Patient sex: F
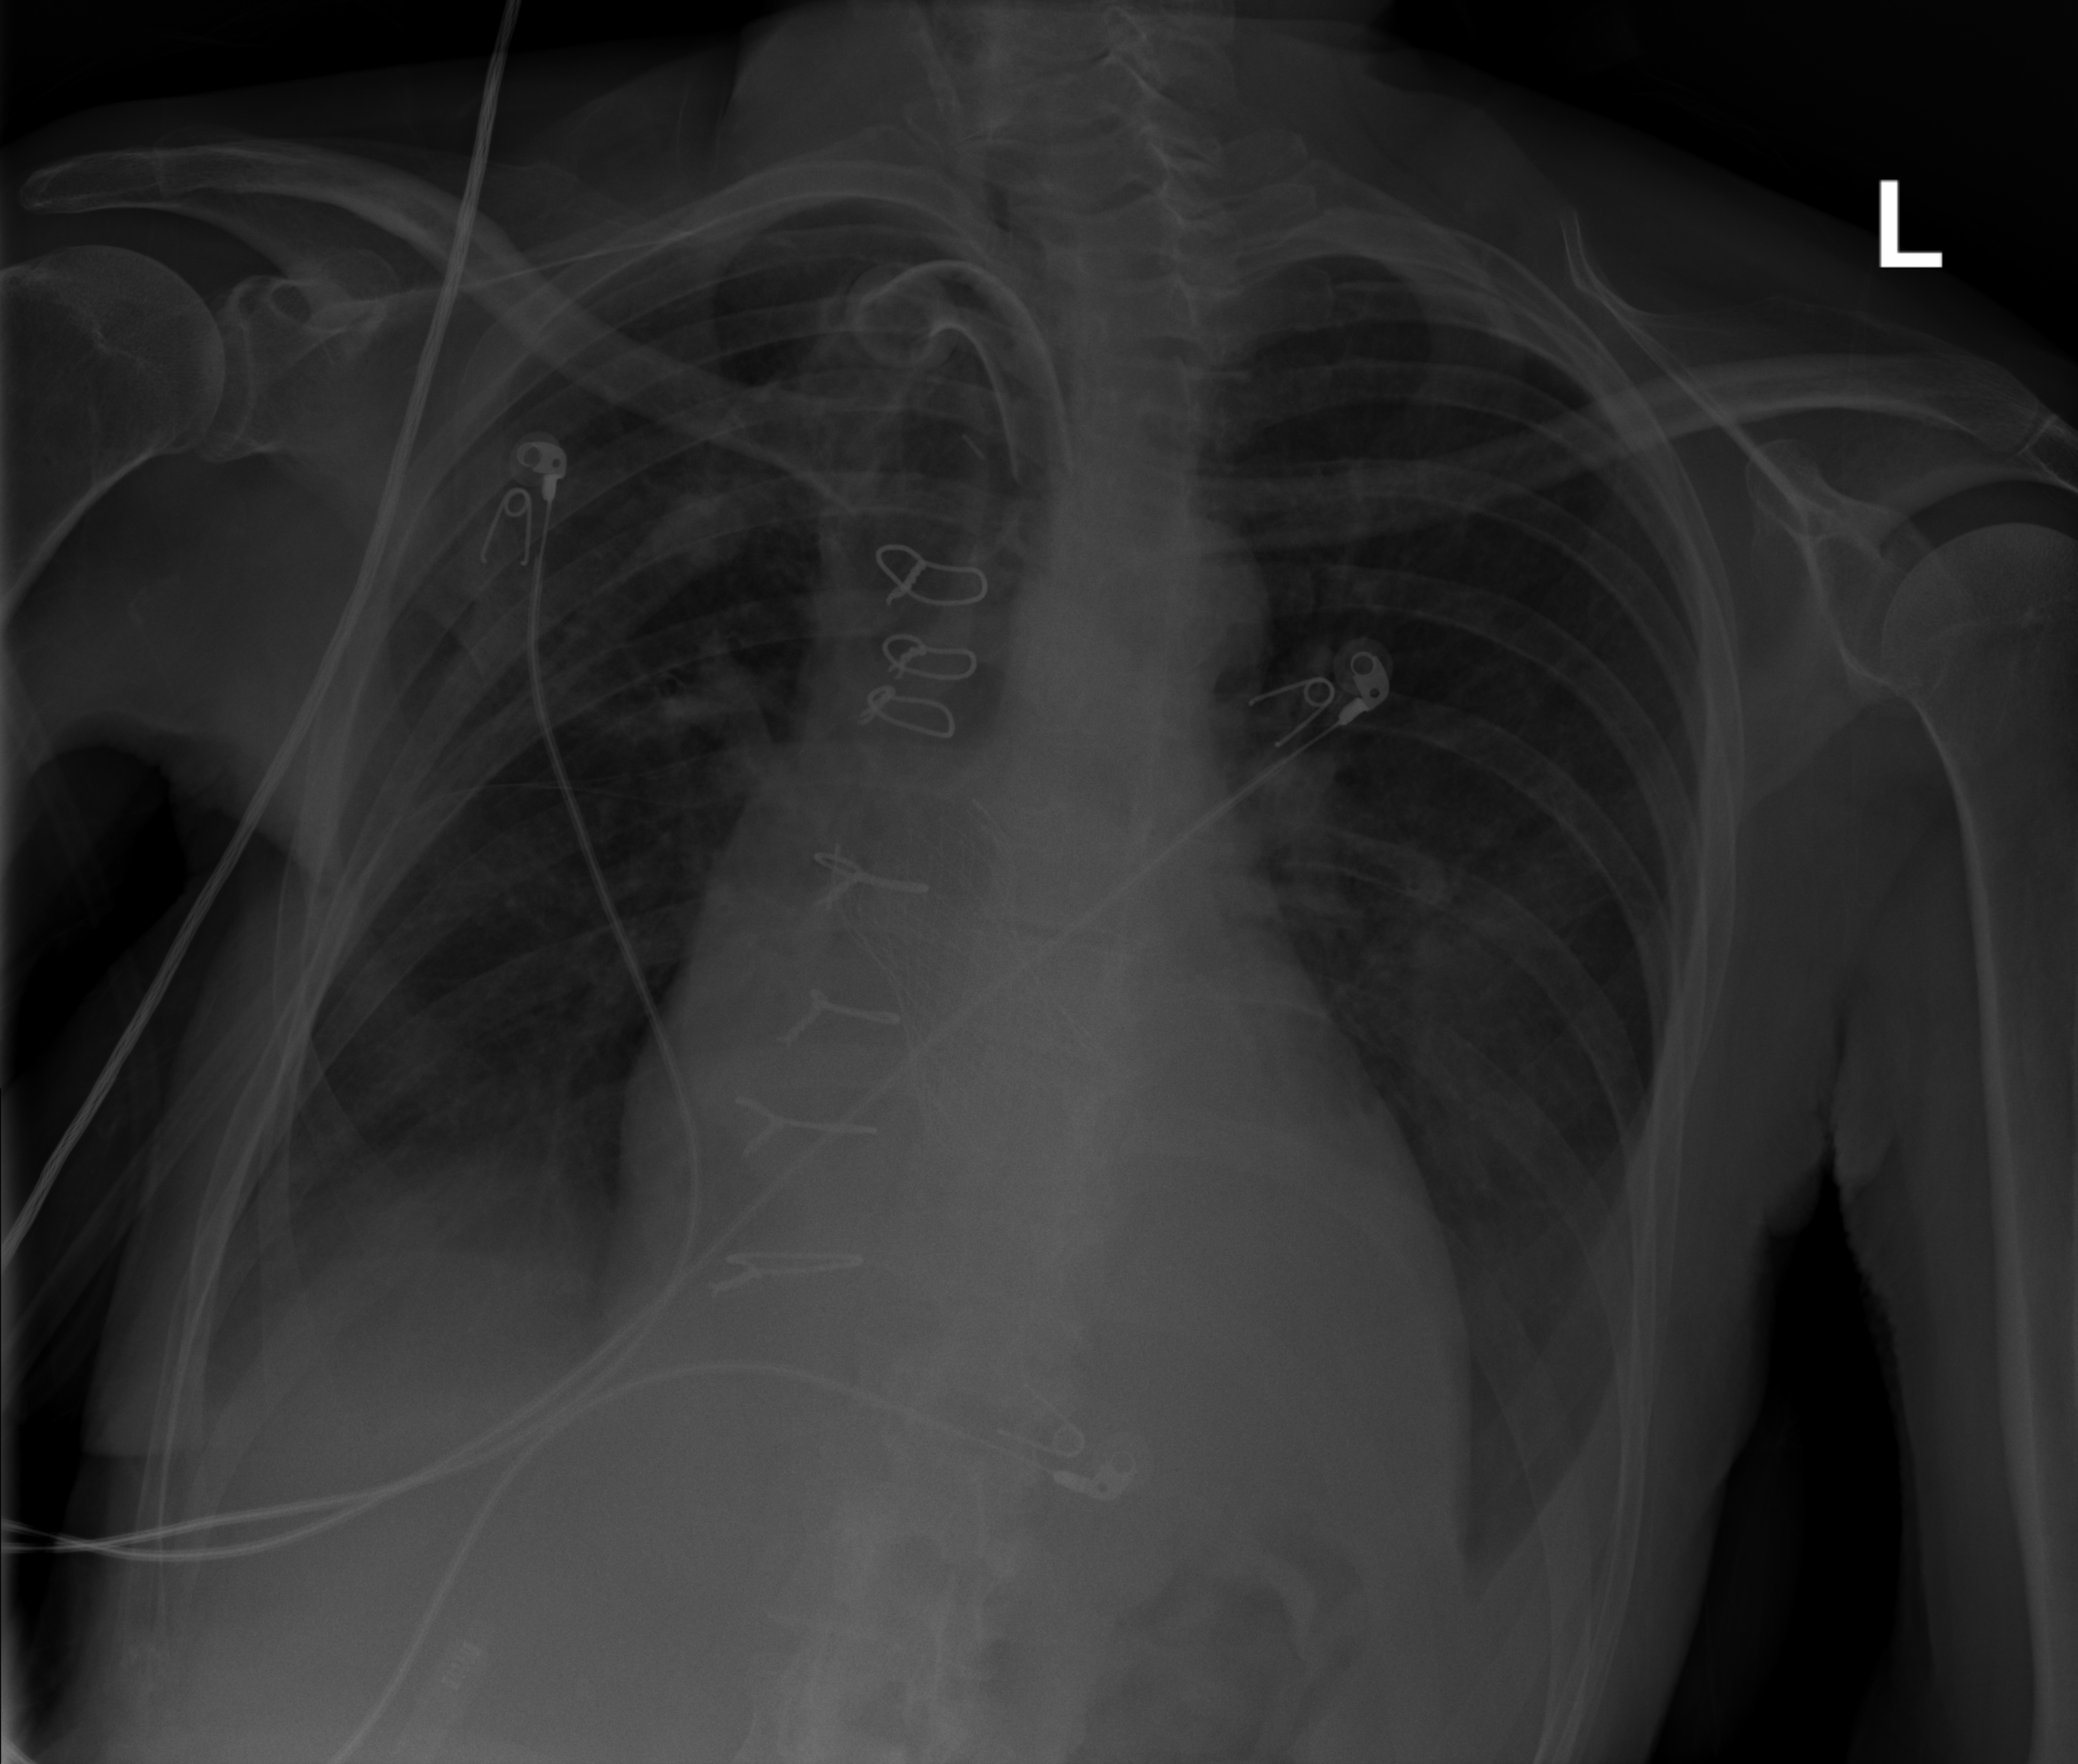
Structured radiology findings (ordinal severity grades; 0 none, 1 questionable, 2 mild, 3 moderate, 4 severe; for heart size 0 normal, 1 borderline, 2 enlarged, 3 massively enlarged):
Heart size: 2
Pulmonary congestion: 2
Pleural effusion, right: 2
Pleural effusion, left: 2
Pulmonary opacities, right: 0
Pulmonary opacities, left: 0
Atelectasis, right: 2
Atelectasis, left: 2